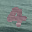
Label: 4